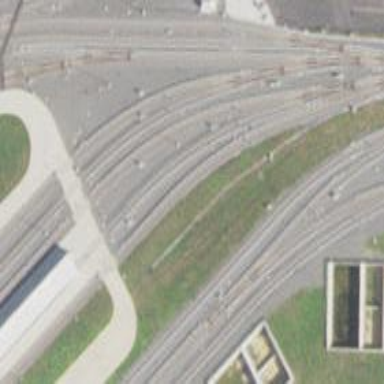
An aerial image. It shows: Electrified rail passing through service yard.